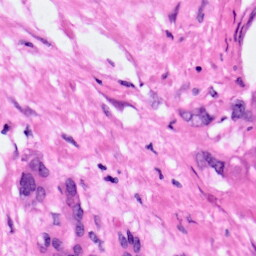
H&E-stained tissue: Pancreatic